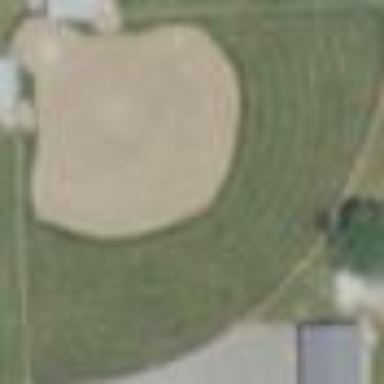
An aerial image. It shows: Baseball pitch for leisure and sports activities.